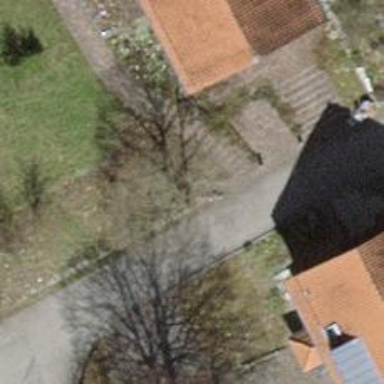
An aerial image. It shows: Urban tree adds touch of nature to the surroundings.